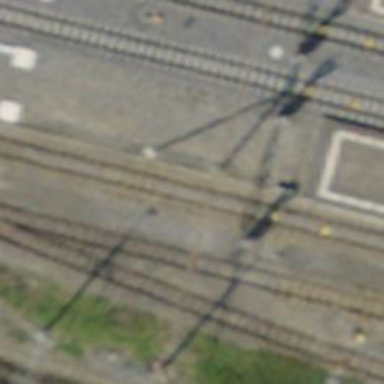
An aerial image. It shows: Railway signal.